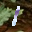
Label: 1